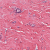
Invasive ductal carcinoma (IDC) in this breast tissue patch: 0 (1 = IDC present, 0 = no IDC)